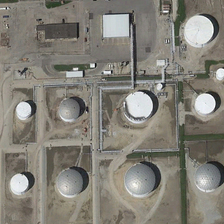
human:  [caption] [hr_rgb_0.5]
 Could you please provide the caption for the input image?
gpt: we only can see few trees or grass in the picture .

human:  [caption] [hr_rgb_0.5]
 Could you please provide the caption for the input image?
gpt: ten cylindrical buildings are white or grey .

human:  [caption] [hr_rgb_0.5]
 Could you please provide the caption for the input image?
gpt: some storage tanks are surrounded by some bareland .

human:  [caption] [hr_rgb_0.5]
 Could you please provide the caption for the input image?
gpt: some storage tanks are surrounded by some bareland .

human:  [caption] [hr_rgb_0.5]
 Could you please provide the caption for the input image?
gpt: ten cylindrical buildings are white or grey .